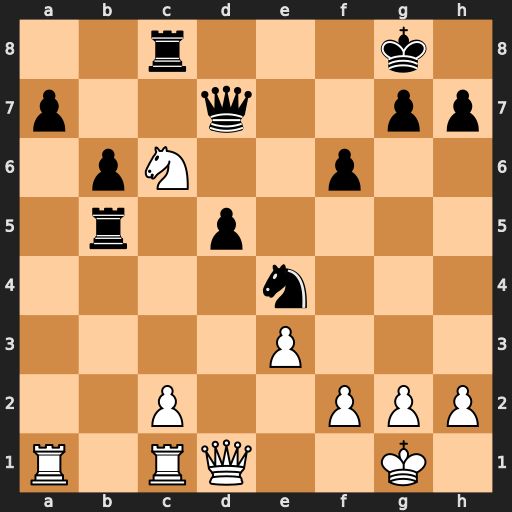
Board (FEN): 2r3k1/p2q2pp/1pN2p2/1r1p4/4n3/4P3/2P2PPP/R1RQ2K1
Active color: w
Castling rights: -
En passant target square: -
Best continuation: Nxa7 Rbc5 Nxc8